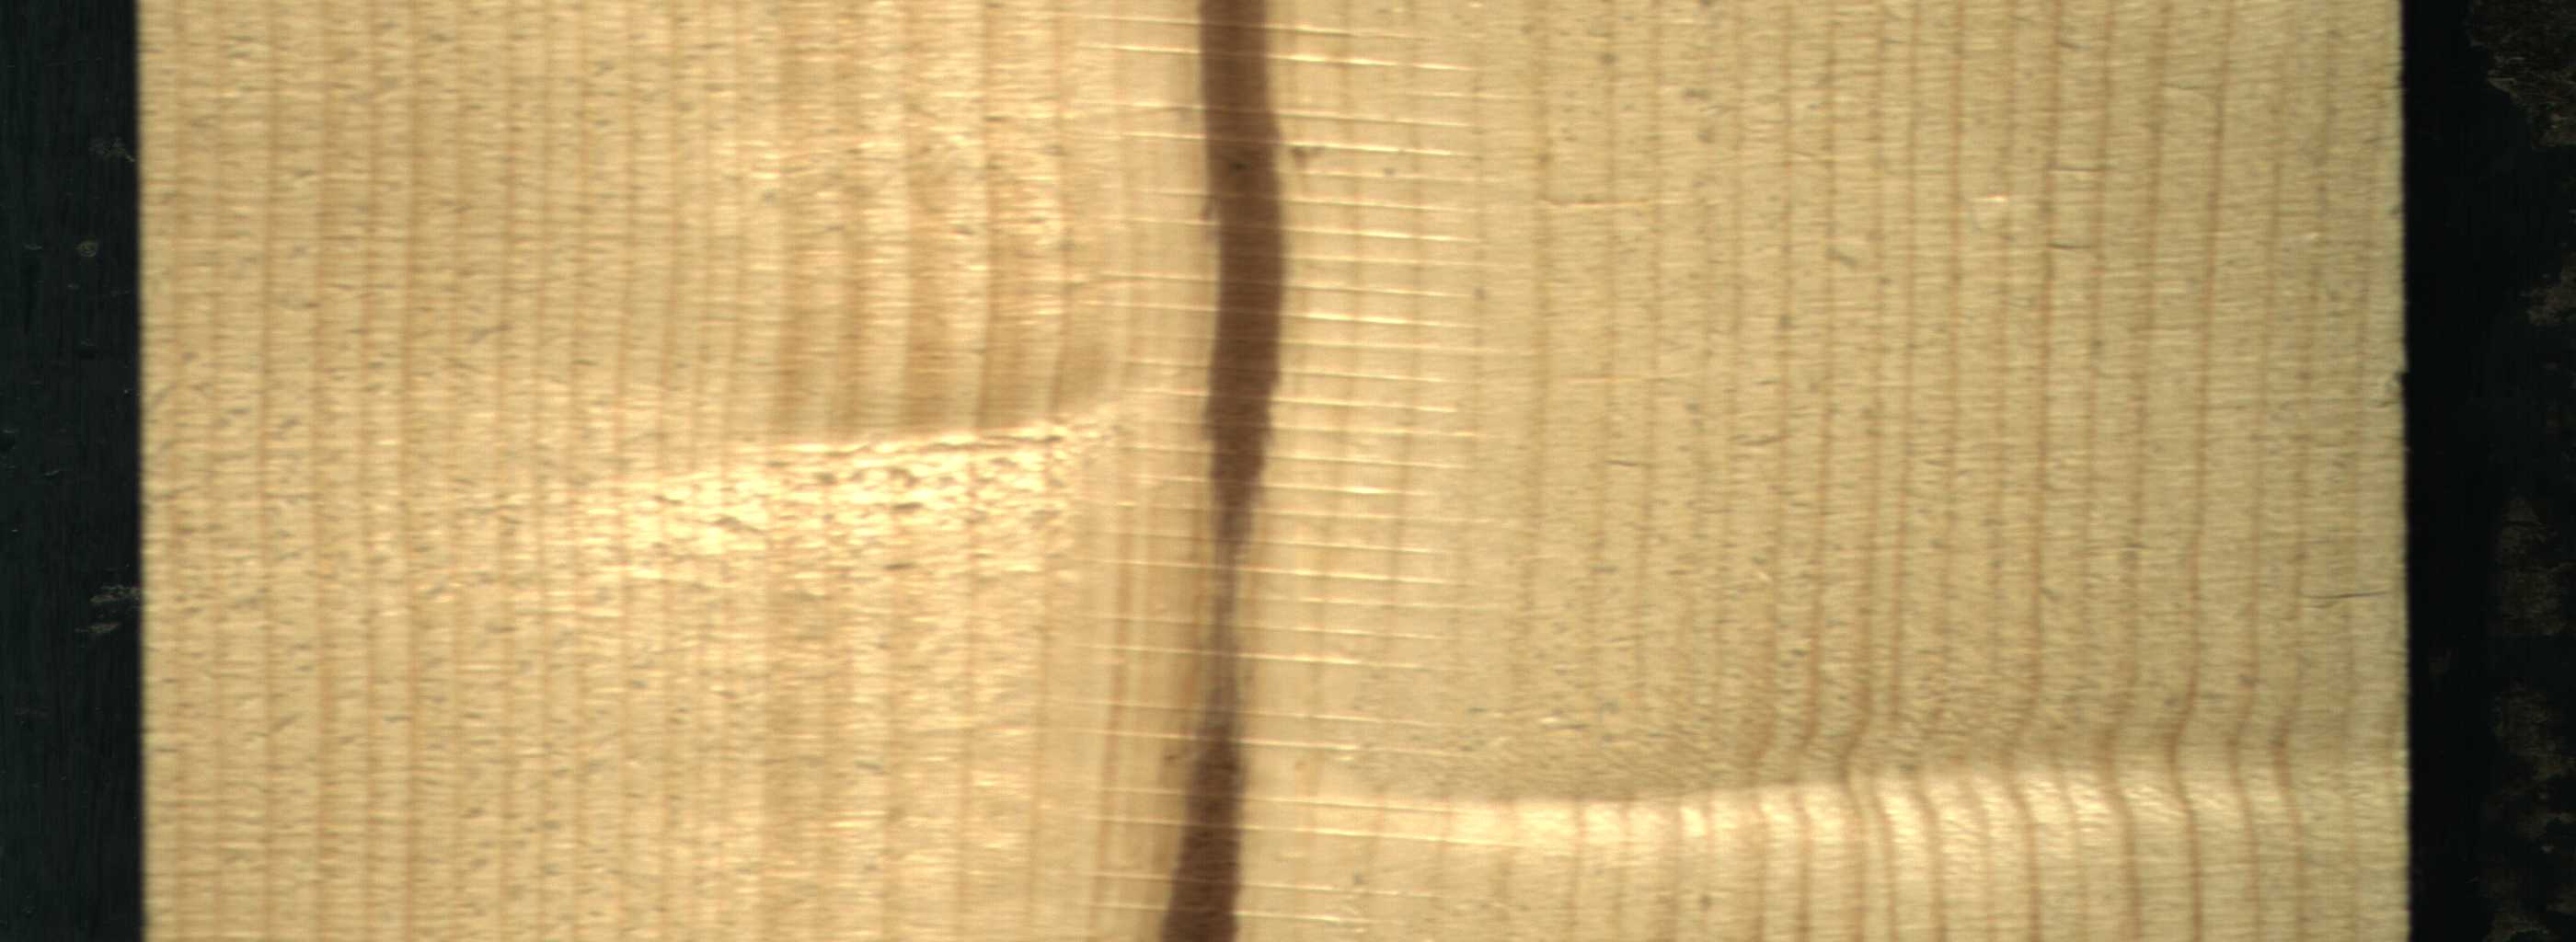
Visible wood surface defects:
Marrow